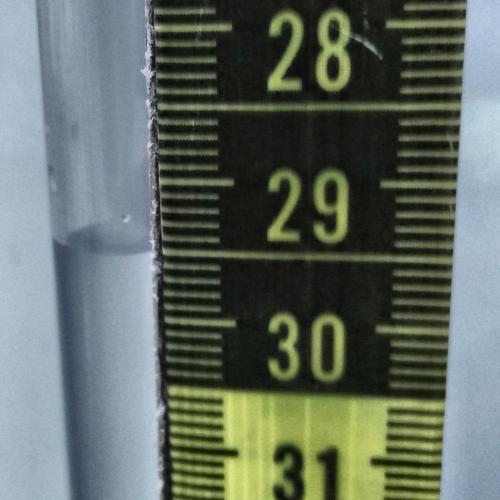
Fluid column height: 29.5 cm